Interaction volume radius: 10 \u00c5
Interaction volume height: 15 \u00c5
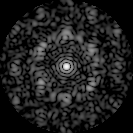
Disorder parameter: 0.6846